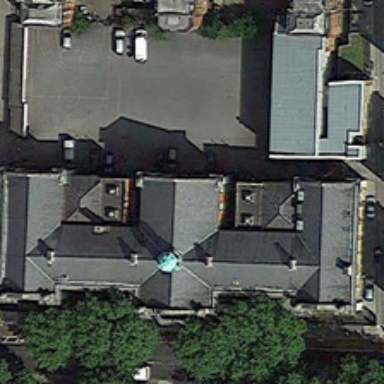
Several buildings are near a road with several green trees in two sides of it .